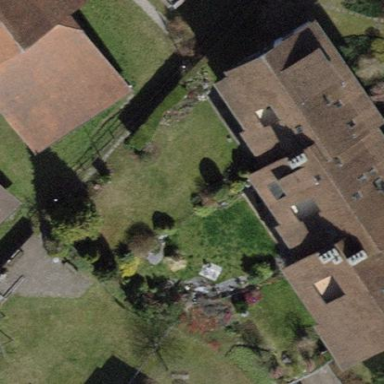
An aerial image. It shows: Garden area designated for leisure land.